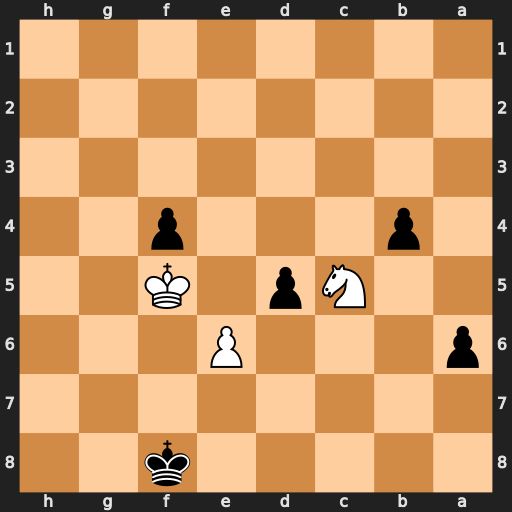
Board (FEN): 5k2/8/p3P3/2Np1K2/1p3p2/8/8/8
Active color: b
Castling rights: -
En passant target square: -
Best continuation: f3 Nd3 b3